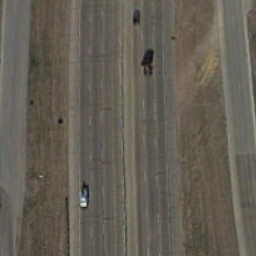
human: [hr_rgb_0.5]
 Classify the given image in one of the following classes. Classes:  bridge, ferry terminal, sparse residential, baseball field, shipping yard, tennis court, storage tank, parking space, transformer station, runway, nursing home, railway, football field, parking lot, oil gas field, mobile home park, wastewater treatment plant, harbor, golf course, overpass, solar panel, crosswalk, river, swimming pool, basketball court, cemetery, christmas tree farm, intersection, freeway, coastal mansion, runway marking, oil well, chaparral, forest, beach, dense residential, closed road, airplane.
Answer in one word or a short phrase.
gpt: freeway